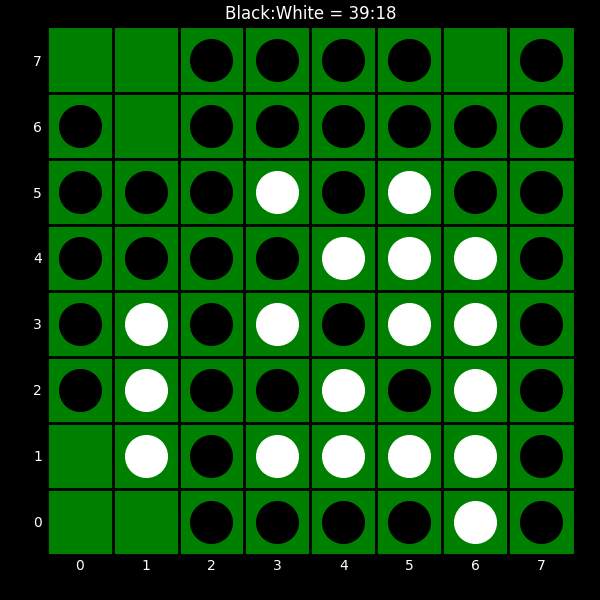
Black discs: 39
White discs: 18